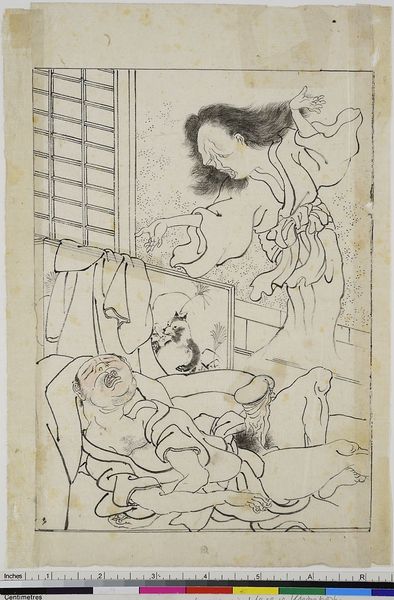
Künstler: Utagawa Kuniyoshi
Standort: Hamburg
Institution: Museum für Kunst und Gewerbe Hamburg
Schlagwörter: mann, schlaf, wäsche, haus, japan, papier, angst, tusche, traum, druck, lithografie, gespenst, schmerz, vision, zeit, skizzen, geist, tuschzeichnung, teile, pinselzeichnung, phallus, kimono, grusel, geschlechtsteil, edo, männlichkeit, körperteile, körpers, phänomene